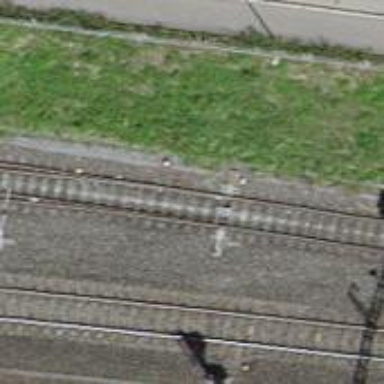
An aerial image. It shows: Railway switch.